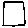
Label: square